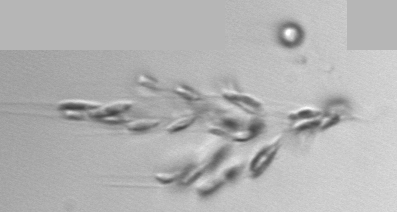
Label: Dinobryon